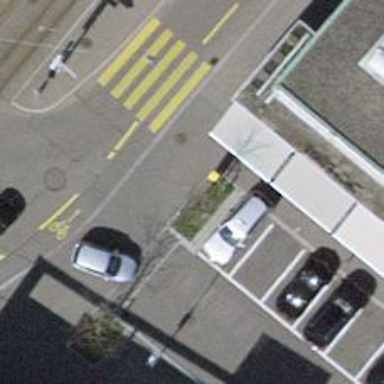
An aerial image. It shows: Post box is visible.